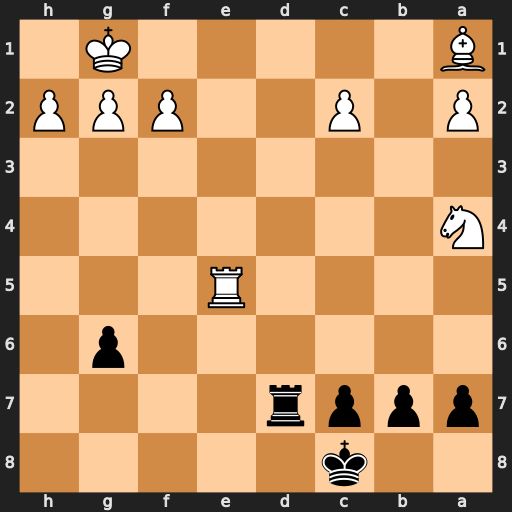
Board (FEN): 2k5/pppr4/6p1/4R3/N7/8/P1P2PPP/B5K1
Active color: b
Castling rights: -
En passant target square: -
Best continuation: Rd1+ Re1 Rxe1#